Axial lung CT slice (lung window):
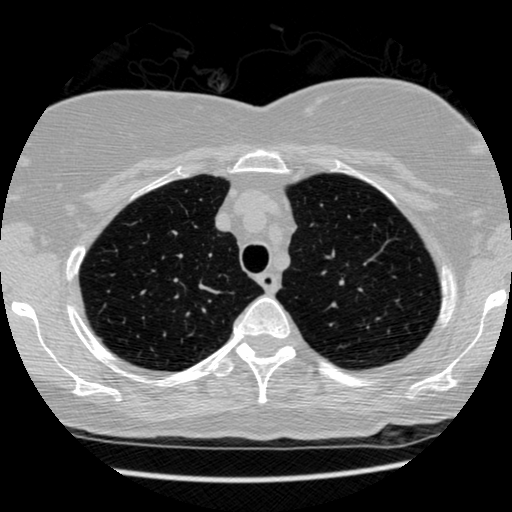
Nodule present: no